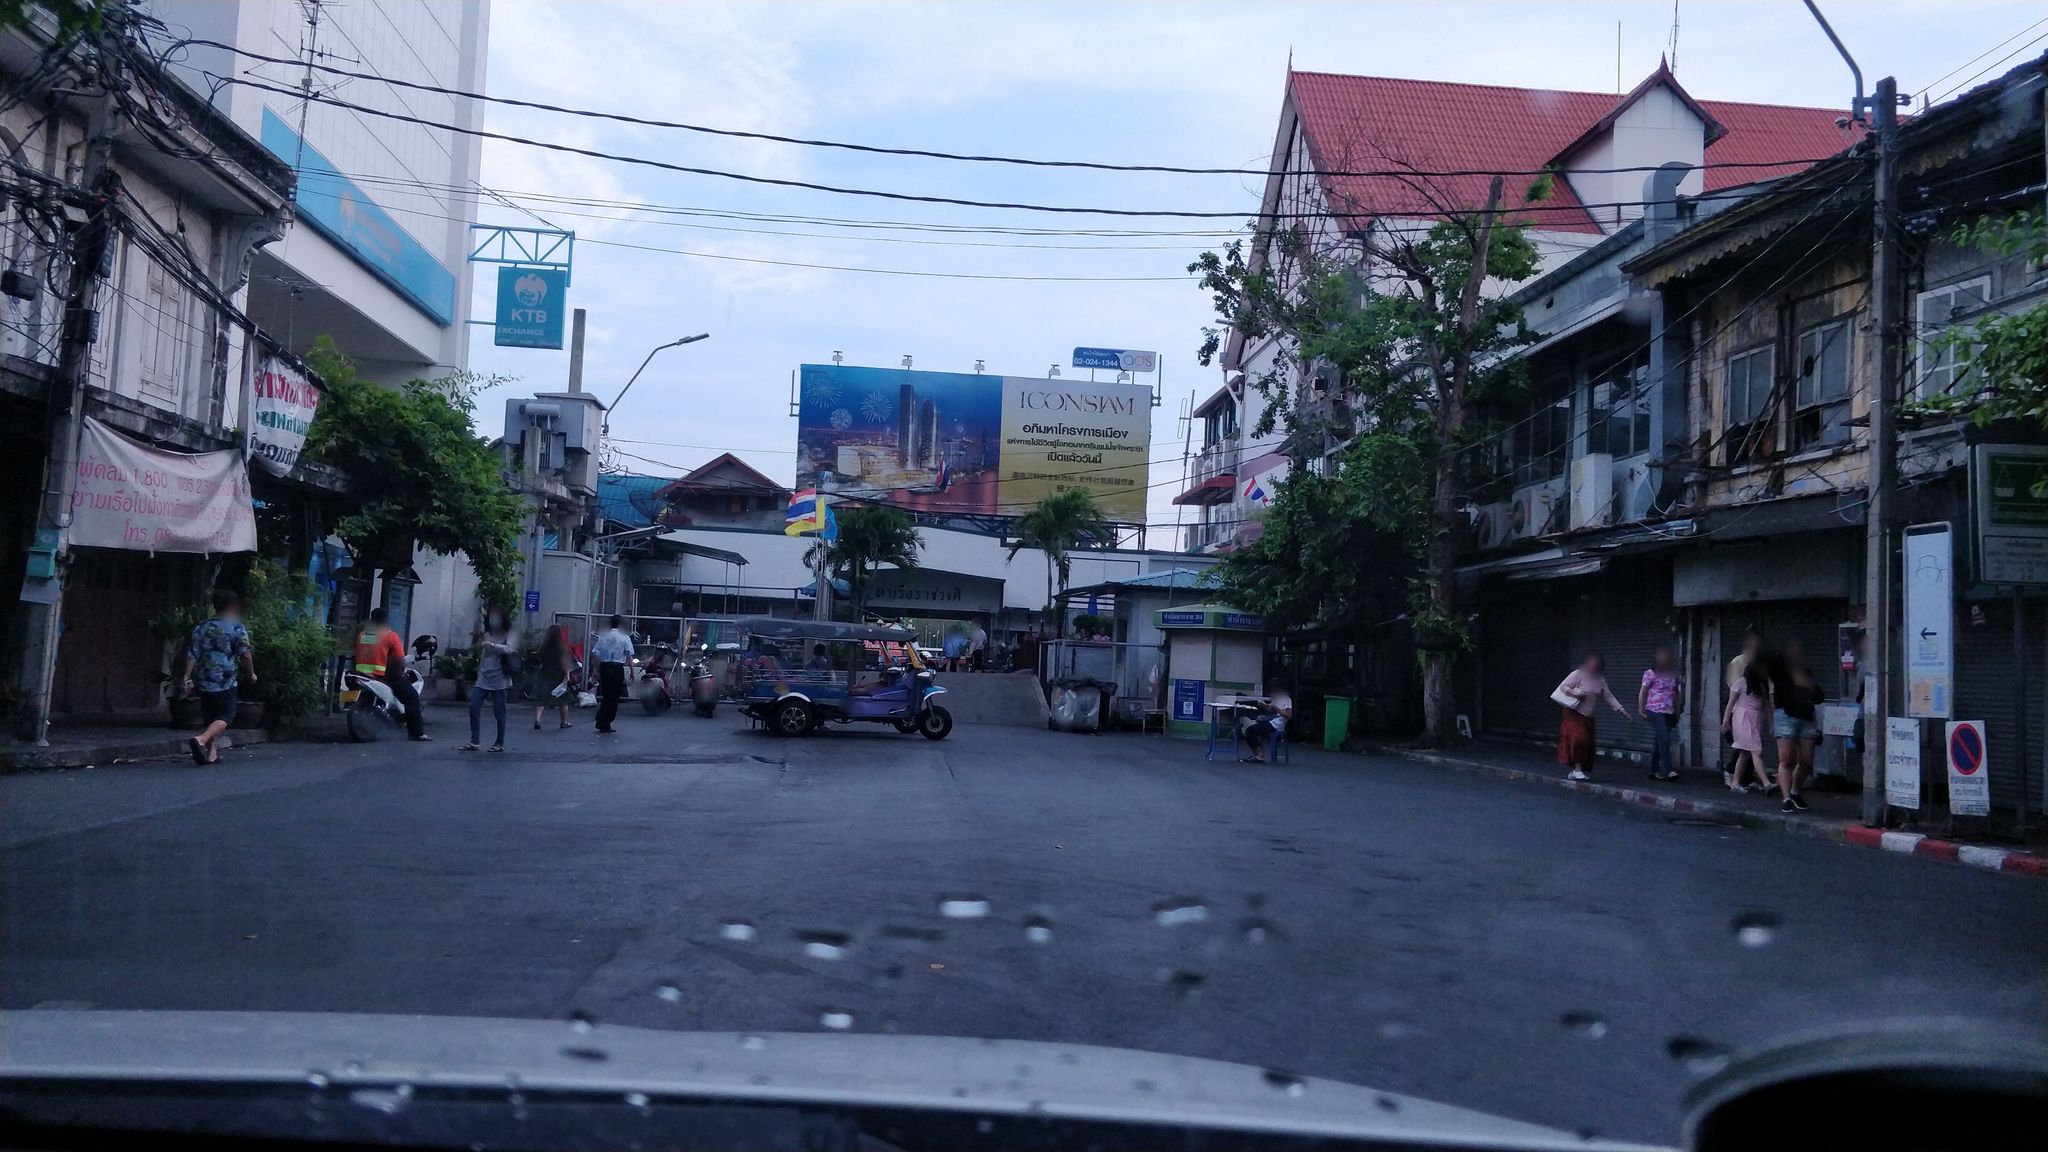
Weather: clear
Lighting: dusk/dawn
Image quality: good
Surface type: driving surface
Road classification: footway, tertiary
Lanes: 4
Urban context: urban centre
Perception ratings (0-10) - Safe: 6.42, Lively: 7.89, Beautiful: 4.03, Boring: 2.71, Depressing: 2.8, Wealthy: 1.5